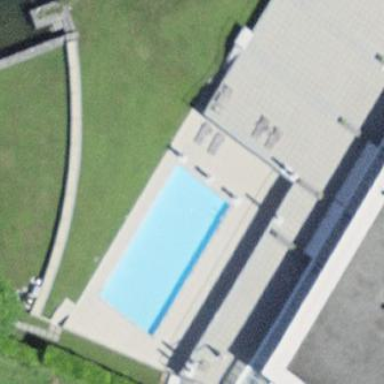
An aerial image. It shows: Swimming pool located in leisure land.